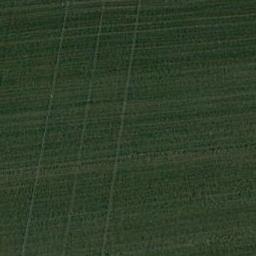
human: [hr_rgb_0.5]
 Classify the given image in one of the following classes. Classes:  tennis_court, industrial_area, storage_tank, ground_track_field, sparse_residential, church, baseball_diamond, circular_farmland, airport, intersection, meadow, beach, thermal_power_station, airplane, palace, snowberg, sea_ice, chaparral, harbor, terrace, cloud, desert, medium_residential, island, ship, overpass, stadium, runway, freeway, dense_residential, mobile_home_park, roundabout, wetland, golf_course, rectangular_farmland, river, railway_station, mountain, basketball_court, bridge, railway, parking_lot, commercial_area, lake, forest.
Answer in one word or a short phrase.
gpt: meadow